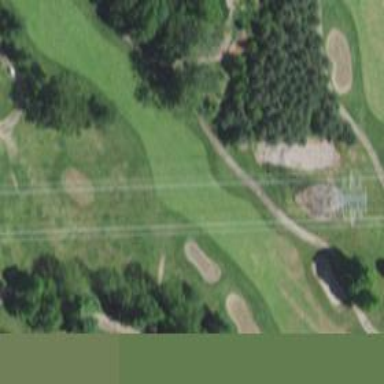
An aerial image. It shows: View of golf hole.